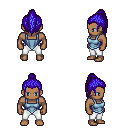
a pixel art fantasy rpg character, male body template, human, dark skin, blue vest, white pants, blue long topknot hairstyle, four views (front, back, left, right), 2x2 character sprite sheet, small pixel art, hard edges, no anti-aliasing